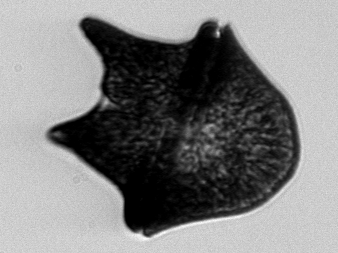
Label: Akashiwo